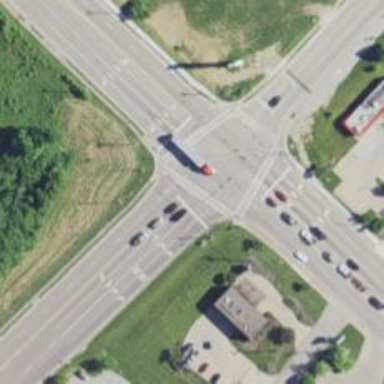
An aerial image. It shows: Crossing on the road.